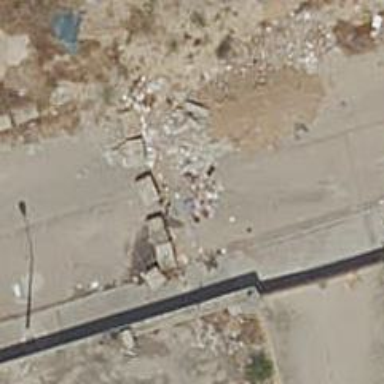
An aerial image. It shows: Jersey barrier.